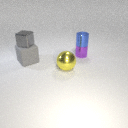
small gray metal cube above large gray rubber cube